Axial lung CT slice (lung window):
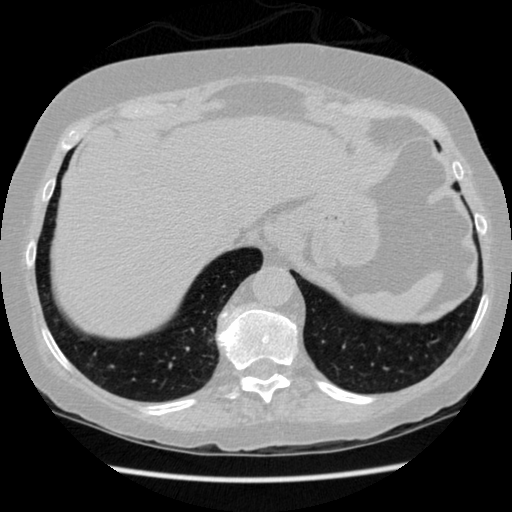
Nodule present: yes
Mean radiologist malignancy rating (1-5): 1